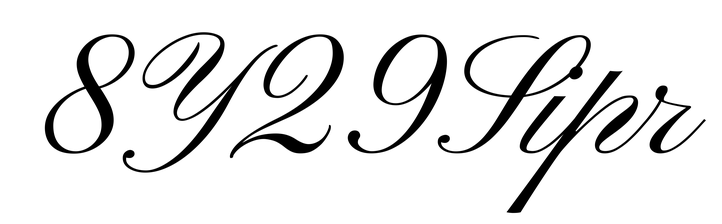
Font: PinyonScript-Regular